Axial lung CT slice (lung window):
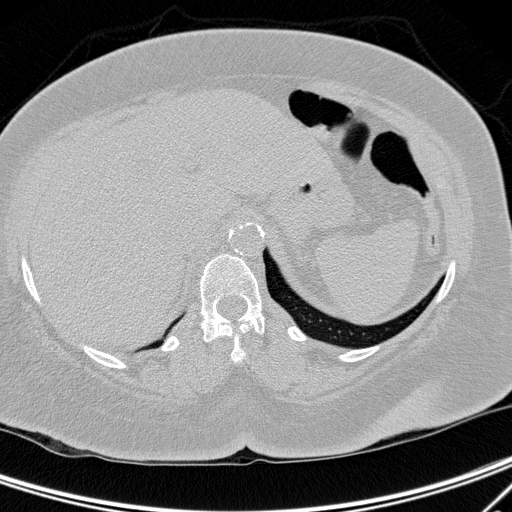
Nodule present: no